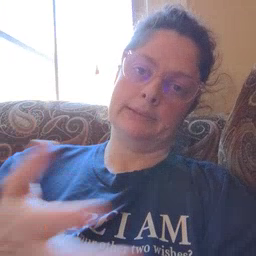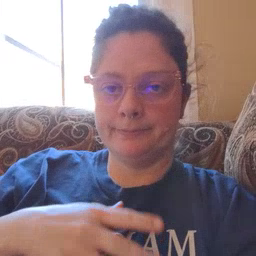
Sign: many